Question: I'm trying to write this program:
'''
#include "stm32f10x.h"
#include "ILI9325.h"
/* Private functions ---------------------------------------------------------*/
/*******************************************************************************
* Function Name : main
* Description : Main Program
* Input : None
* Output : None
* Return : None
* Attention : None
*******************************************************************************/
int main(void)
{
uint8_t b,c;
Lcd_Configuration();
Lcd_Initialize();
Lcd_Clear(0xffff);
Lcd_Clear(0x0000);
Lcd_Clear(0xff00);
for ( b = 0 ; b < 200 ; b++ )
{
for ( c = 0 ; c < 200 ; c++ )
{
DrawPixel( b , c , 0xffff );
}
}
/* Infinite loop */
while (1)
{
}
}
'''
But I get this warning(yellow title):
> implicit declaration of function "DrawPixel"
as in the below snapshot

I have seen a lot question about this warning and I think everythings are ok but still I get this warning.
'ILI9325.h' file :
'''
#ifndef __ILI9325_H
#define __ILI9325_H
// ILI9320 or ILI9325
#define ILI9325
#define ID_AM 110
extern u16 q;
//#define Delay //Display Delay//Immediately
#define Set_Cs GPIO_SetBits(GPIOC,GPIO_Pin_8);
#define Clr_Cs GPIO_ResetBits(GPIOC,GPIO_Pin_8);
#define Set_Rs GPIO_SetBits(GPIOC,GPIO_Pin_9);
#define Clr_Rs GPIO_ResetBits(GPIOC,GPIO_Pin_9);
#define Set_nWr GPIO_SetBits(GPIOC,GPIO_Pin_10);
#define Clr_nWr GPIO_ResetBits(GPIOC,GPIO_Pin_10);
#define Set_nRd GPIO_SetBits(GPIOC,GPIO_Pin_11);
#define Clr_nRd GPIO_ResetBits(GPIOC,GPIO_Pin_11);
#define Set_Rst GPIO_SetBits(GPIOC,GPIO_Pin_12);
#define Clr_Rst GPIO_ResetBits(GPIOC,GPIO_Pin_12);
#define Lcd_Light_ON GPIO_SetBits(GPIOC,GPIO_Pin_13);
#define Lcd_Light_OFF GPIO_ResetBits(GPIOC,GPIO_Pin_13);
typedef union
{
u16 U16;
u8 U8[2];
}ColorTypeDef;
void Lcd_Configuration(void);
void DataToWrite(u16 data);
void LCD_WR_REG(u16 Index,u16 CongfigTemp);
void Lcd_Initialize(void);
void Lcd_WR_Start(void);
void Lcd_SetCursor(u8 x,u16 y);
void Lcd_Clear(u16 Color);
void Lcd_ClearCharBox(u8 x,u16 y,u16 Color);
void Lcd_SetBox(u8 xStart,u16 yStart,u8 xLong,u16 yLong,u16 x_offset,u16 y_offset);
void Lcd_ColorBox(u8 x,u16 y,u8 xLong,u16 yLong,u16 Color);
void Delay_nms(int n);
//u16 Read9325(void);
#define logo 0x51000
#define key24048 0x4a000
#define key8048 0x48000
#define key2480 0x77000
#define key2448 0x78000
#define BatteryHight 0x79000
#define BatteryMiddle 0x7a000
#define BatteryLow 0x7b000
#define BatteryTooLow 0x7c000
#define key24032 0x80000
#define PowOffkey24048 0x84000
#define ASCII_Offset 0x47000
#define Chinese_Offset 0x1000
#endif
'''
And 'ILI9325.c' file:
'''
void Lcd_Configuration(void)
{
GPIO_InitTypeDef GPIO_InitStructure;
RCC_APB2PeriphClockCmd(RCC_APB2Periph_GPIOA|RCC_APB2Periph_GPIOB|RCC_APB2Periph_GPIOC, ENABLE);
GPIO_InitStructure.GPIO_Pin = GPIO_Pin_8|GPIO_Pin_9|GPIO_Pin_10|GPIO_Pin_11|GPIO_Pin_12|GPIO_Pin_13|GPIO_Pin_14|GPIO_Pin_15;
GPIO_InitStructure.GPIO_Speed = GPIO_Speed_50MHz;
GPIO_InitStructure.GPIO_Mode = GPIO_Mode_Out_PP;
GPIO_Init(GPIOB, &GPIO_InitStructure);
GPIO_InitStructure.GPIO_Pin = GPIO_Pin_0|GPIO_Pin_1|GPIO_Pin_2|GPIO_Pin_3|GPIO_Pin_4|GPIO_Pin_5|GPIO_Pin_6|GPIO_Pin_7;
GPIO_Init(GPIOC, &GPIO_InitStructure);
GPIO_InitStructure.GPIO_Pin = GPIO_Pin_8|GPIO_Pin_9|GPIO_Pin_10|GPIO_Pin_11|GPIO_Pin_12;
GPIO_Init(GPIOC, &GPIO_InitStructure);
GPIO_InitStructure.GPIO_Pin =GPIO_Pin_13;
GPIO_Init(GPIOC, &GPIO_InitStructure);
}
void DataToWrite(u16 data)
{
u16 temp;
temp = GPIO_ReadOutputData(GPIOB);
GPIO_Write(GPIOB, (data<<8)|(temp&0x00ff));
temp = GPIO_ReadOutputData(GPIOC);
GPIO_Write(GPIOC, (data>>8)|(temp&0xff00));
}
void LCD_WR_REG(u16 Index,u16 CongfigTemp)
{
Clr_Cs;
Clr_Rs;
Set_nRd;
DataToWrite(Index);
Clr_nWr;
Set_nWr;
Set_Rs;
DataToWrite(CongfigTemp);
Clr_nWr;
Set_nWr;
Set_Cs;
}
u16 CheckController(void)
{
u16 tmp=0,tmp1=0,tmp2=0;
GPIO_InitTypeDef GPIO_InitStructure;
DataToWrite(0xffff);
Set_Rst;
Set_nWr;
Set_Cs;
Set_Rs;
Set_nRd;
Set_Rst;
Delay_nms(1);
Clr_Rst;
Delay_nms(1);
Set_Rst;
Delay_nms(1);
LCD_WR_REG(0x0000,0x0001); //start oscillation
Delay_nms(1);
GPIO_InitStructure.GPIO_Pin = GPIO_Pin_8|GPIO_Pin_9|GPIO_Pin_10|GPIO_Pin_11|GPIO_Pin_12|GPIO_Pin_13|GPIO_Pin_14|GPIO_Pin_15;
GPIO_InitStructure.GPIO_Speed = GPIO_Speed_2MHz;
GPIO_InitStructure.GPIO_Mode = GPIO_Mode_IN_FLOATING;
GPIO_Init(GPIOB, &GPIO_InitStructure);
GPIO_InitStructure.GPIO_Pin = GPIO_Pin_0|GPIO_Pin_1|GPIO_Pin_2|GPIO_Pin_3|GPIO_Pin_4|GPIO_Pin_5|GPIO_Pin_6|GPIO_Pin_7;
GPIO_Init(GPIOC, &GPIO_InitStructure);
GPIO_ResetBits(GPIOC,GPIO_Pin_8);
GPIO_SetBits(GPIOC,GPIO_Pin_9);
GPIO_ResetBits(GPIOC,GPIO_Pin_11);
tmp1 = GPIO_ReadInputData(GPIOB);
tmp2 = GPIO_ReadInputData(GPIOC);
tmp = (tmp1>>8) | (tmp2<<8);
GPIO_SetBits(GPIOC,GPIO_Pin_11);
GPIO_SetBits(GPIOC,GPIO_Pin_8);
GPIO_InitStructure.GPIO_Pin = GPIO_Pin_8|GPIO_Pin_9|GPIO_Pin_10|GPIO_Pin_11|GPIO_Pin_12|GPIO_Pin_13|GPIO_Pin_14|GPIO_Pin_15;
GPIO_InitStructure.GPIO_Speed = GPIO_Speed_50MHz;
GPIO_InitStructure.GPIO_Mode = GPIO_Mode_Out_PP;
GPIO_Init(GPIOB, &GPIO_InitStructure);
GPIO_InitStructure.GPIO_Pin = GPIO_Pin_0|GPIO_Pin_1|GPIO_Pin_2|GPIO_Pin_3|GPIO_Pin_4|GPIO_Pin_5|GPIO_Pin_6|GPIO_Pin_7;
GPIO_Init(GPIOC, &GPIO_InitStructure);
return tmp;
}
void Lcd_Initialize(void)
{
u16 i;
Lcd_Light_ON;
DataToWrite(0xffff);
Set_Rst;
Set_nWr;
Set_Cs;
Set_Rs;
Set_nRd;
Set_Rst;
Delay_nms(1);
Clr_Rst;
Delay_nms(1);
Set_Rst;
Delay_nms(1);
/*
#ifdef ILI9325
LCD_WR_REG(0x00e3,0x3008);
LCD_WR_REG(0x00e7,0x0010);
LCD_WR_REG(0x00ef,0x1231); //Set the internal vcore voltage
LCD_WR_REG(0x0001,0x0100); //When SS = 0, the shift direction of outputs is from S1 to S720
#endif //When SS = 1, the shift direction of outputs is from S720 to S1.
#ifdef ILI9320
LCD_WR_REG(0x00e5,0x8000);
LCD_WR_REG(0x0000,0x0001);
LCD_WR_REG(0x0001,0x0100);//S
Delay_nms(10);
#endif
LCD_WR_REG(0x0002,0x0700);//Line inversion
#if ID_AM==000
LCD_WR_REG(0x0003,0x0000);
#elif ID_AM==001
LCD_WR_REG(0x0003,0x0008);
#elif ID_AM==010
LCD_WR_REG(0x0003,0x0010);
#elif ID_AM==011
LCD_WR_REG(0x0003,0x0018);
#elif ID_AM==100
LCD_WR_REG(0x0003,0x0020);
#elif ID_AM==101
LCD_WR_REG(0x0003,0x0028);
#elif ID_AM==110
LCD_WR_REG(0x0003,0x0030);
#elif ID_AM==111
LCD_WR_REG(0x0003,0x0038);
#endif
LCD_WR_REG(0x0004,0x0000);
LCD_WR_REG(0x0008,0x0207);
LCD_WR_REG(0x0009,0x0000);
LCD_WR_REG(0x000a,0x0000);
LCD_WR_REG(0x000c,0x0001);
LCD_WR_REG(0x000d,0x0000);
LCD_WR_REG(0x000f,0x0000);
LCD_WR_REG(0x0010,0x0000);
LCD_WR_REG(0x0011,0x0000);
LCD_WR_REG(0x0012,0x0000);
LCD_WR_REG(0x0013,0x0000);
Delay_nms(200);
LCD_WR_REG(0x0010,0x17b0);
LCD_WR_REG(0x0011,0x0137);
Delay_nms(50);
LCD_WR_REG(0x0012,0x0139);
Delay_nms(50);
LCD_WR_REG(0x0013,0x1700);
LCD_WR_REG(0x0029,0x0000);
LCD_WR_REG(0x002b,0x0000);
Delay_nms(50);
#if ID_AM==000
LCD_WR_REG(0x0020,0x00ef);
LCD_WR_REG(0x0021,0x013f);
#elif ID_AM==001
LCD_WR_REG(0x0020,0x00ef);
LCD_WR_REG(0x0021,0x013f);
#elif ID_AM==010
LCD_WR_REG(0x0020,0x0000);
LCD_WR_REG(0x0021,0x013f);
#elif ID_AM==011
LCD_WR_REG(0x0020,0x0000);
LCD_WR_REG(0x0021,0x013f);
#elif ID_AM==100
LCD_WR_REG(0x0020,0x00ef);
LCD_WR_REG(0x0021,0x0000);
#elif ID_AM==101
LCD_WR_REG(0x0020,0x00ef);
LCD_WR_REG(0x0021,0x0000);
#elif ID_AM==110
LCD_WR_REG(0x0020,0x0000);
LCD_WR_REG(0x0021,0x0000);
#elif ID_AM==111
LCD_WR_REG(0x0020,0x0000);
LCD_WR_REG(0x0021,0x0000);
#endif
LCD_WR_REG(0x0030,0x0000);
LCD_WR_REG(0x0031,0x0507);
LCD_WR_REG(0x0032,0x0104);
LCD_WR_REG(0x0035,0x0105);
LCD_WR_REG(0x0036,0x0404);
LCD_WR_REG(0x0037,0x0603);
LCD_WR_REG(0x0038,0x0004);
LCD_WR_REG(0x0039,0x0007);
LCD_WR_REG(0x003c,0x0501);
LCD_WR_REG(0x003d,0x0404);
LCD_WR_REG(0x0050,0x0000);
LCD_WR_REG(0x0051,0x00ef);
LCD_WR_REG(0x0052,0x0000);
LCD_WR_REG(0x0053,0x013f);
#ifdef ILI9325
LCD_WR_REG(0x0060,0xa700);//G
#endif
#ifdef ILI9320
LCD_WR_REG(0x0060,0x2700);//G
#endif
LCD_WR_REG(0x0061,0x0001);//Enables the grayscale inversion of the image by setting REV=1.??????????????????????????????
LCD_WR_REG(0x006a,0x0000);
LCD_WR_REG(0x0080,0x0000);
LCD_WR_REG(0x0081,0x0000);
LCD_WR_REG(0x0082,0x0000);
LCD_WR_REG(0x0083,0x0000);
LCD_WR_REG(0x0084,0x0000);
LCD_WR_REG(0x0085,0x0000);
LCD_WR_REG(0x0090,0x0010);
LCD_WR_REG(0x0092,0x0000);
LCD_WR_REG(0x0093,0x0003);
LCD_WR_REG(0x0095,0x0110);
LCD_WR_REG(0x0097,0x0000);
LCD_WR_REG(0x0098,0x0000);
LCD_WR_REG(0x0007,0x0130);
#ifdef Immediately
LCD_WR_REG(0x0007,0x0173);
#endif
*/
i = CheckController();
q=i;
if(i==0x9325||i==0x9328)
{
LCD_WR_REG(0x00e7,0x0010);
LCD_WR_REG(0x0000,0x0001); //start internal osc
LCD_WR_REG(0x0001,0x0100);
LCD_WR_REG(0x0002,0x0700); //power on sequence
LCD_WR_REG(0x0003,(1<<12)|(1<<5)|(1<<4) ); //65K
LCD_WR_REG(0x0004,0x0000);
LCD_WR_REG(0x0008,0x0207);
LCD_WR_REG(0x0009,0x0000);
LCD_WR_REG(0x000a,0x0000); //display setting
LCD_WR_REG(0x000c,0x0001); //display setting
LCD_WR_REG(0x000d,0x0000); //0f3c
LCD_WR_REG(0x000f,0x0000);
LCD_WR_REG(0x0010,0x0000);
LCD_WR_REG(0x0011,0x0007);
LCD_WR_REG(0x0012,0x0000);
LCD_WR_REG(0x0013,0x0000);
for(i=50000;i>0;i--);
LCD_WR_REG(0x0010,0x1590);
LCD_WR_REG(0x0011,0x0227);
for(i=50000;i>0;i--);
LCD_WR_REG(0x0012,0x009c);
for(i=50000;i>0;i--);
LCD_WR_REG(0x0013,0x1900);
LCD_WR_REG(0x0029,0x0023);
LCD_WR_REG(0x002b,0x000e);
for(i=50000;i>0;i--);
LCD_WR_REG(0x0020,0x0000);
LCD_WR_REG(0x0021,0x0000);
for(i=50000;i>0;i--);
LCD_WR_REG(0x0030,0x0007);
LCD_WR_REG(0x0031,0x0707);
LCD_WR_REG(0x0032,0x0006);
LCD_WR_REG(0x0035,0x0704);
LCD_WR_REG(0x0036,0x1f04);
LCD_WR_REG(0x0037,0x0004);
LCD_WR_REG(0x0038,0x0000);
LCD_WR_REG(0x0039,0x0706);
LCD_WR_REG(0x003c,0x0701);
LCD_WR_REG(0x003d,0x000f);
for(i=50000;i>0;i--);
LCD_WR_REG(0x0050,0x0000);
LCD_WR_REG(0x0051,0x00ef);
LCD_WR_REG(0x0052,0x0000);
LCD_WR_REG(0x0053,0x013f);
LCD_WR_REG(0x0060,0xa700);
LCD_WR_REG(0x0061,0x0001);
LCD_WR_REG(0x006a,0x0000);
LCD_WR_REG(0x0080,0x0000);
LCD_WR_REG(0x0081,0x0000);
LCD_WR_REG(0x0082,0x0000);
LCD_WR_REG(0x0083,0x0000);
LCD_WR_REG(0x0084,0x0000);
LCD_WR_REG(0x0085,0x0000);
LCD_WR_REG(0x0090,0x0010);
LCD_WR_REG(0x0092,0x0000);
LCD_WR_REG(0x0093,0x0003);
LCD_WR_REG(0x0095,0x0110);
LCD_WR_REG(0x0097,0x0000);
LCD_WR_REG(0x0098,0x0000);
//display on sequence
LCD_WR_REG(0x0007,0x0133);
LCD_WR_REG(0x0020,0x0000);
LCD_WR_REG(0x0021,0x0000);
}
else if(i==0x9320)
{
LCD_WR_REG(0x00,0x0000);
LCD_WR_REG(0x01,0x0100); //Driver Output Contral.
LCD_WR_REG(0x02,0x0700); //LCD Driver Waveform Contral.
LCD_WR_REG(0x03,0x1030); //Entry Mode Set.
LCD_WR_REG(0x04,0x0000); //Scalling Contral.
LCD_WR_REG(0x08,0x0202); //Display Contral 2.(0x0207)
LCD_WR_REG(0x09,0x0000); //Display Contral 3.(0x0000)
LCD_WR_REG(0x0a,0x0000); //Frame Cycle Contal.(0x0000)
LCD_WR_REG(0x0c,(1<<0)); //Extern Display Interface Contral 1.(0x0000)
LCD_WR_REG(0x0d,0x0000); //Frame Maker Position.
LCD_WR_REG(0x0f,0x0000); //Extern Display Interface Contral 2.
for(i=50000;i>0;i--);
LCD_WR_REG(0x07,0x0101); //Display Contral.
for(i=50000;i>0;i--);
LCD_WR_REG(0x10,(1<<12)|(0<<8)|(1<<7)|(1<<6)|(0<<4)); //Power Control 1.(0x16b0)
LCD_WR_REG(0x11,0x0007); //Power Control 2.(0x0001)
LCD_WR_REG(0x12,(1<<8)|(1<<4)|(0<<0)); //Power Control 3.(0x0138)
LCD_WR_REG(0x13,0x0b00); //Power Control 4.
LCD_WR_REG(0x29,0x0000); //Power Control 7.
LCD_WR_REG(0x2b,(1<<14)|(1<<4));
LCD_WR_REG(0x50,0); //Set X Start.
LCD_WR_REG(0x51,239); //Set X End.
LCD_WR_REG(0x52,0); //Set Y Start.
LCD_WR_REG(0x53,319); //Set Y End.
LCD_WR_REG(0x60,0x2700); //Driver Output Control.
LCD_WR_REG(0x61,0x0001); //Driver Output Control.
LCD_WR_REG(0x6a,0x0000); //Vertical Srcoll Control.
LCD_WR_REG(0x80,0x0000); //Display Position? Partial Display 1.
LCD_WR_REG(0x81,0x0000); //RAM Address Start? Partial Display 1.
LCD_WR_REG(0x82,0x0000); //RAM Address End-Partial Display 1.
LCD_WR_REG(0x83,0x0000); //Displsy Position? Partial Display 2.
LCD_WR_REG(0x84,0x0000); //RAM Address Start? Partial Display 2.
LCD_WR_REG(0x85,0x0000); //RAM Address End? Partial Display 2.
LCD_WR_REG(0x90,(0<<7)|(16<<0)); //Frame Cycle Contral.(0x0013)
LCD_WR_REG(0x92,0x0000); //Panel Interface Contral 2.(0x0000)
LCD_WR_REG(0x93,0x0001); //Panel Interface Contral 3.
LCD_WR_REG(0x95,0x0110); //Frame Cycle Contral.(0x0110)
LCD_WR_REG(0x97,(0<<8)); //
LCD_WR_REG(0x98,0x0000); //Frame Cycle Contral.
LCD_WR_REG(0x07,0x0173); //(0x0173)
}
}
void Lcd_WR_Start(void)
{
Clr_Cs;
Clr_Rs;
Set_nRd;
DataToWrite(0x0022);
Clr_nWr;
Set_nWr;
Set_Rs;
}
void Lcd_SetCursor(u8 x,u16 y)
{
LCD_WR_REG(0x20,x);
LCD_WR_REG(0x21,y);
}
void Lcd_Clear(u16 Color)
{
u32 temp;
Lcd_SetCursor(0x00, 0x0000);
LCD_WR_REG(0x0050,0x00);
LCD_WR_REG(0x0051,239);
LCD_WR_REG(0x0052,0x00);
LCD_WR_REG(0x0053,319);
Lcd_WR_Start();
Set_Rs;
for (temp = 0; temp < 76800; temp++)
{
DataToWrite(Color);
Clr_nWr;
Set_nWr;
}
Set_Cs;
}
void Lcd_SetBox(u8 xStart,u16 yStart,u8 xLong,u16 yLong,u16 x_offset,u16 y_offset)
{
#if ID_AM==000
Lcd_SetCursor(xStart+xLong-1+x_offset,yStart+yLong-1+y_offset);
#elif ID_AM==001
Lcd_SetCursor(xStart+xLong-1+x_offset,yStart+yLong-1+y_offset);
#elif ID_AM==010
Lcd_SetCursor(xStart+x_offset,yStart+yLong-1+y_offset);
#elif ID_AM==011
Lcd_SetCursor(xStart+x_offset,yStart+yLong-1+y_offset);
#elif ID_AM==100
Lcd_SetCursor(xStart+xLong-1+x_offset,yStart+y_offset);
#elif ID_AM==101
Lcd_SetCursor(xStart+xLong-1+x_offset,yStart+y_offset);
#elif ID_AM==110
Lcd_SetCursor(xStart+x_offset,yStart+y_offset);
#elif ID_AM==111
Lcd_SetCursor(xStart+x_offset,yStart+y_offset);
#endif
LCD_WR_REG(0x0050,xStart+x_offset);
LCD_WR_REG(0x0051,xStart+xLong-1+x_offset);
LCD_WR_REG(0x0052,yStart+y_offset);
LCD_WR_REG(0x0053,yStart+yLong-1+y_offset);
}
void Lcd_ColorBox(u8 xStart,u16 yStart,u8 xLong,u16 yLong,u16 Color)
{
u32 temp;
Lcd_SetBox(xStart,yStart,xLong,yLong,0,0);
Lcd_WR_Start();
Set_Rs;
for (temp=0; temp<xLong*yLong; temp++)
{
DataToWrite(Color);
Clr_nWr;
Set_nWr;
}
Set_Cs;
}
void Lcd_ClearCharBox(u8 x,u16 y,u16 Color)
{
u32 temp;
Lcd_SetBox(x*8,y*16,8,16,0,0);
Lcd_WR_Start();
Set_Rs;
for (temp=0; temp < 128; temp++)
{
DataToWrite(Color);
Clr_nWr;
//Delay_nus(22);
Set_nWr;
}
Set_Cs;
}
void Delay_nms(int n)
{
u32 f=n,k;
for (; f!=0; f--)
{
for(k=0xFFF; k!=0; k--);
}
}
void DrawPixel(u16 x, u16 y, int Color)
{
Lcd_SetCursor(x,y);
Lcd_WR_Start();
Set_Rs;
DataToWrite(Color);
Clr_nWr;
Set_nWr;
Set_Cs;
}
void DispPic240_320(const unsigned char *str)
{
u32 temp;
ColorTypeDef color;
Lcd_SetCursor(0x00, 0x0000);
LCD_WR_REG(0x0050,0x00);
LCD_WR_REG(0x0051,239);
LCD_WR_REG(0x0052,0);
LCD_WR_REG(0x0053,319);
Lcd_WR_Start();
Set_Rs;
for (temp = 0; temp < 240*320; temp++)
{
color.U8[1] =*(unsigned short *)(&str[ 2 * temp]);
color.U8[0]=*(unsigned short *)(&str[ 2 * temp+1]);
//DataToWrite(i);
DataToWrite(color.U16);
Clr_nWr;
Set_nWr;
}
//==============================
}
void test_color(void){
u8 R_data,G_data,B_data,i,j;
Lcd_SetCursor(0x00, 0x0000);
LCD_WR_REG(0x0050,0x00);
LCD_WR_REG(0x0051,239);
LCD_WR_REG(0x0052,0);
LCD_WR_REG(0x0053,319);
Lcd_WR_Start();
Set_Rs;
R_data=0;G_data=0;B_data=0;
for(j=0;j<50;j++)
{
for(i=0;i<240;i++)
{R_data=i/8;DataToWrite(R_data<<11|G_data<<5|B_data);
Clr_nWr;Set_nWr;}
}
R_data=0x1f;G_data=0x3f;B_data=0x1f;
for(j=0;j<50;j++)
{
for(i=0;i<240;i++)
{
G_data=0x3f-(i/4);
B_data=0x1f-(i/8);
DataToWrite(R_data<<11|G_data<<5|B_data);
Clr_nWr;
Set_nWr;
}
}
//----------------------------------
R_data=0;G_data=0;B_data=0;
for(j=0;j<50;j++)
{
for(i=0;i<240;i++)
{G_data=i/4;
DataToWrite(R_data<<11|G_data<<5|B_data);
Clr_nWr;
Set_nWr;}
}
R_data=0x1f;G_data=0x3f;B_data=0x1f;
for(j=0;j<50;j++)
{
for(i=0;i<240;i++)
{
R_data=0x1f-(i/8);
B_data=0x1f-(i/8);
DataToWrite(R_data<<11|G_data<<5|B_data);
Clr_nWr;
Set_nWr;
}
}
//----------------------------------
R_data=0;G_data=0;B_data=0;
for(j=0;j<60;j++)
{
for(i=0;i<240;i++)
{B_data=i/8;DataToWrite(R_data<<11|G_data<<5|B_data);
Clr_nWr;
Set_nWr;}
}
B_data=0;
R_data=0x1f;G_data=0x3f;B_data=0x1f;
for(j=0;j<60;j++)
{
for(i=0;i<240;i++)
{
G_data=0x3f-(i/4);
R_data=0x1f-(i/8);
DataToWrite(R_data<<11|G_data<<5|B_data);
Clr_nWr;
Set_nWr;
}
}
Set_Cs;
}
'''
And at end, I have a question which I'm not sure it's relevant to the thread but if you look at the picture, you will know there is an error. the error is this:
'''
linking...
.
\Obj\Project.axf: Error: L6218E: Undefined symbol q (referred from ili9325.o).
Not enough information to list image symbols.
Finished: 1 information, 0 warning and 1 error messages.
".\Obj\Project.axf" - 1 Error(s), 1 Warning(s).
Target not created
'''
What's the problem?
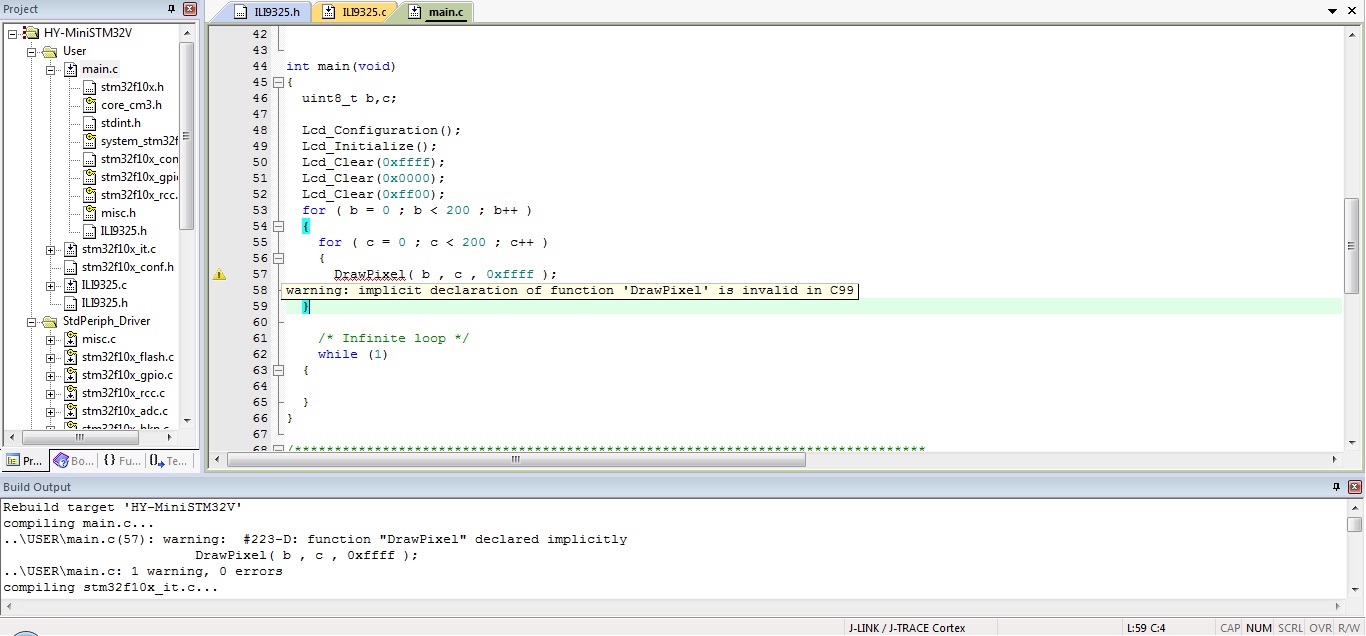
Answer: You need to add a prototype for 'DrawPixel' to 'ILI9325.h':
'''
void DrawPixel(u16 x, u16 y, int Color);
'''
The error during linking is due to this declaration in the header file:
'''
extern u16 q;
'''
This requires a corresponding global variable declaration in one of the '.c' files, but there isn't one. If you do need this variable, you need to define it somewhere. If not, remove the extraneous declaration. I hope the answer is that you don't need it -- single-letter external variables are not a good idea.